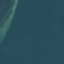
Land use / land cover: SeaLake